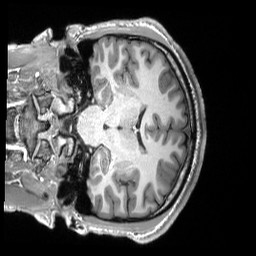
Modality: T1w
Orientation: coronal
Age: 19
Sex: male
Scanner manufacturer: siemens
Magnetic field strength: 3 T
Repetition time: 2.3 s
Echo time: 0.00298 s